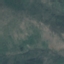
Land use / land cover: HerbaceousVegetation